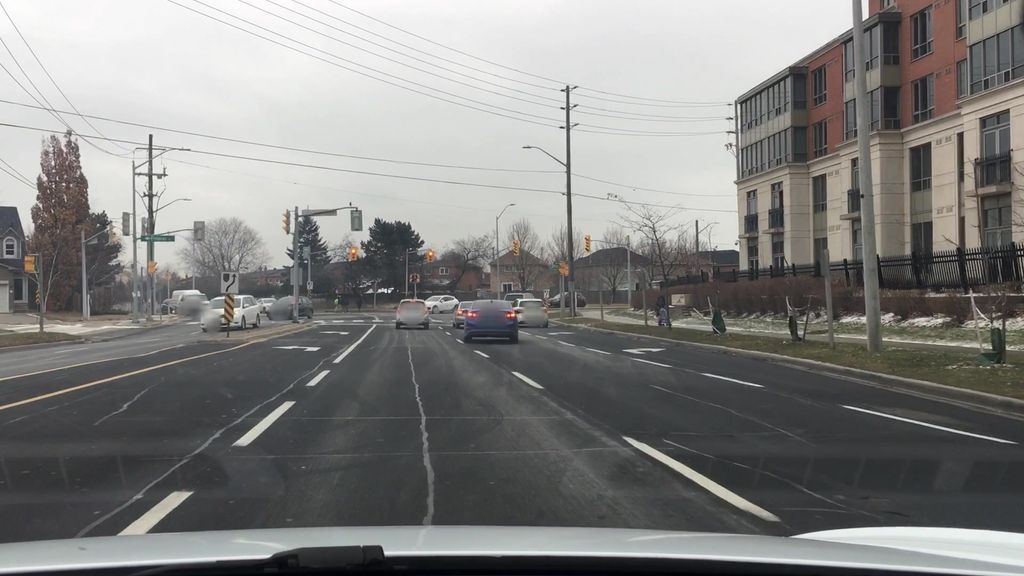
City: toronto